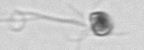
Label: flagellate